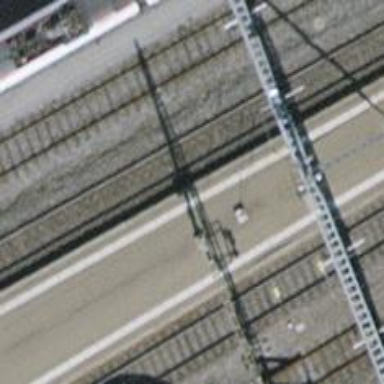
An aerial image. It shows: Railway milestone.